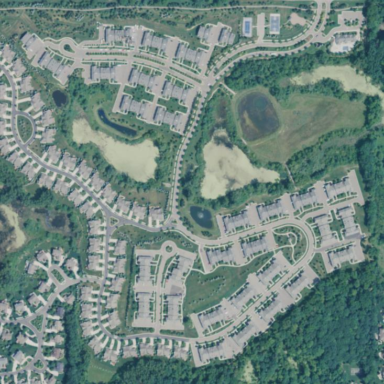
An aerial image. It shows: Condominium in residential area.